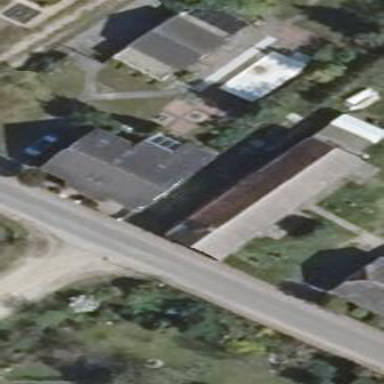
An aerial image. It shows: Gabled building with grey roof oriented along its length.